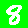
Digit: 8